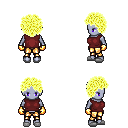
a pixel art fantasy rpg character, female body template, dark elf, purple skin, maroon sleeveless shirt, gold greaves, gold curly afro hairstyle, gold gloves, white slippers, four views (front, back, left, right), 2x2 character sprite sheet, small pixel art, hard edges, no anti-aliasing